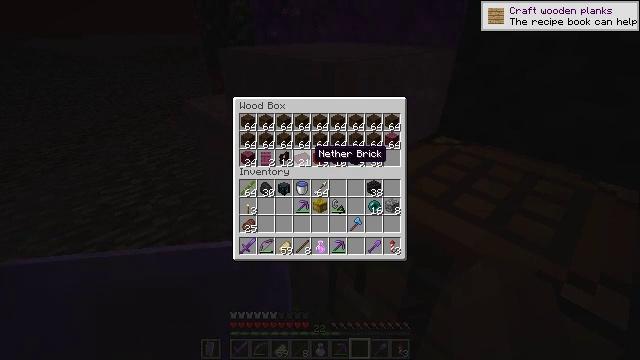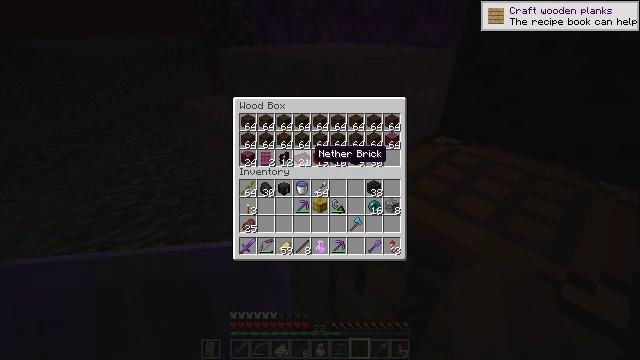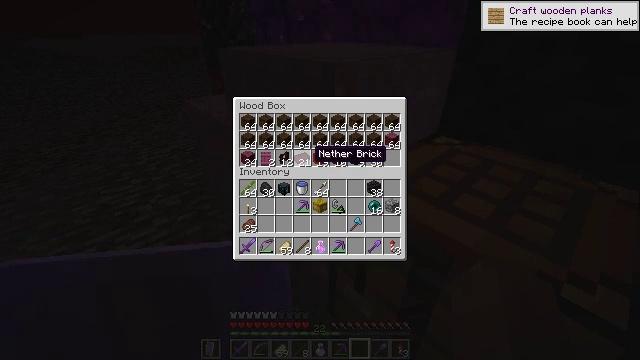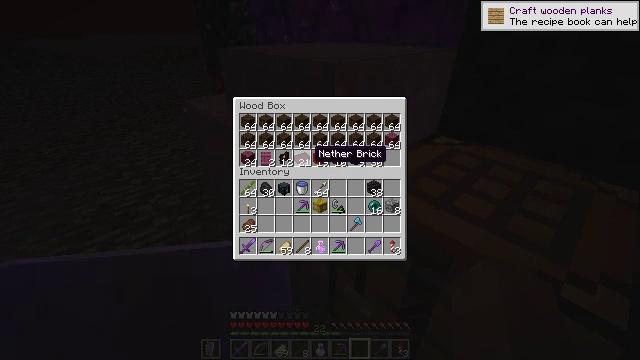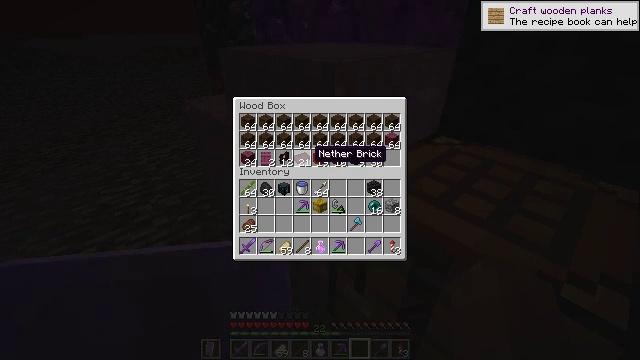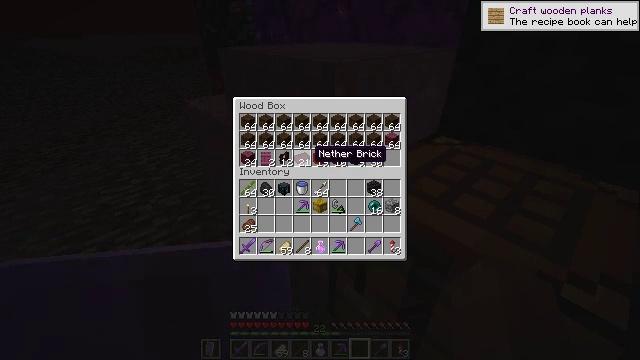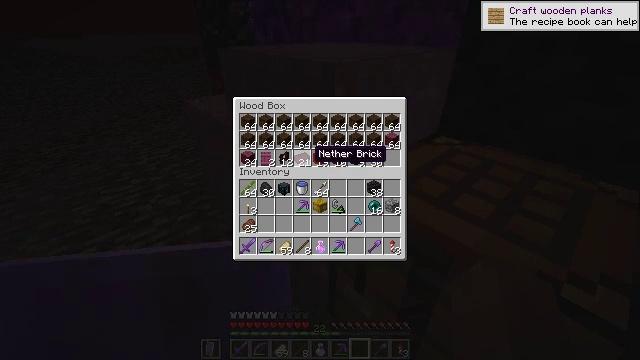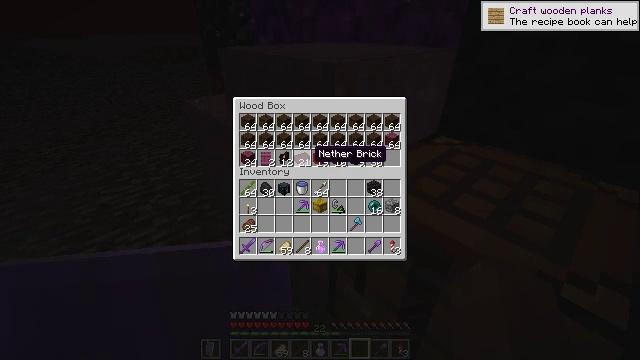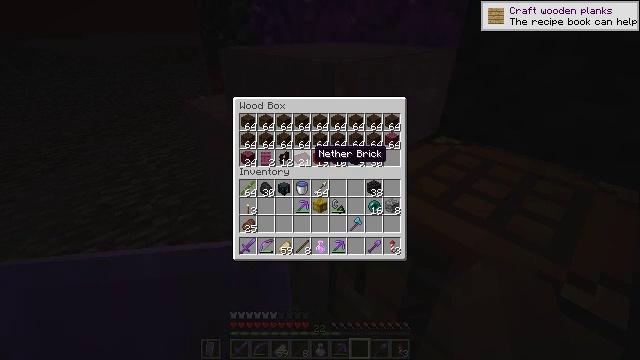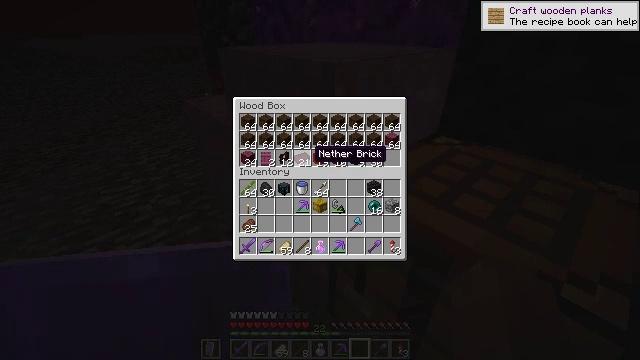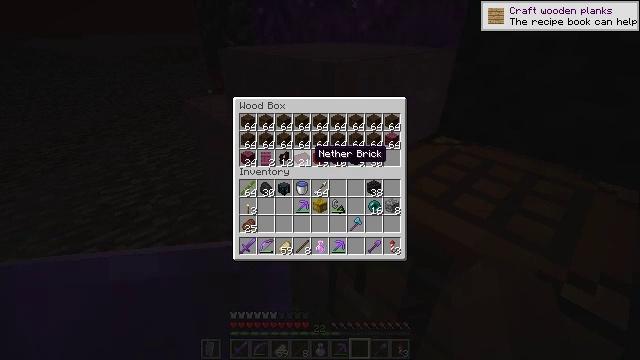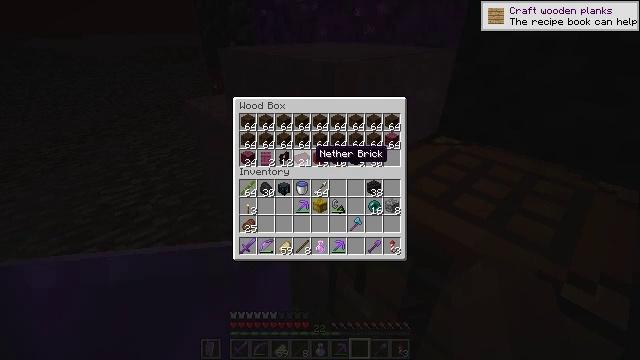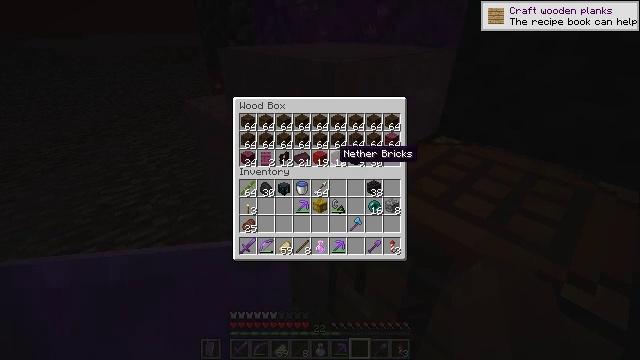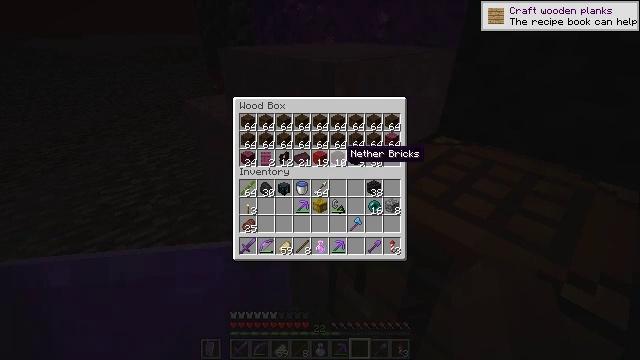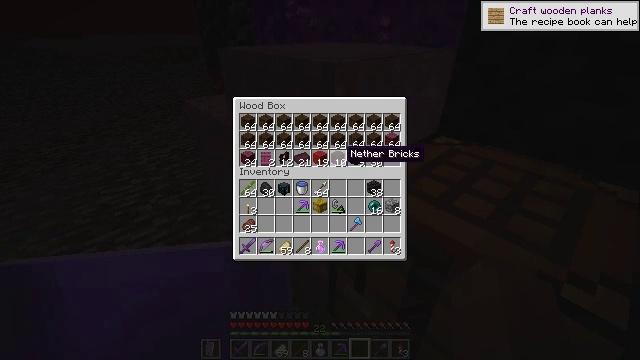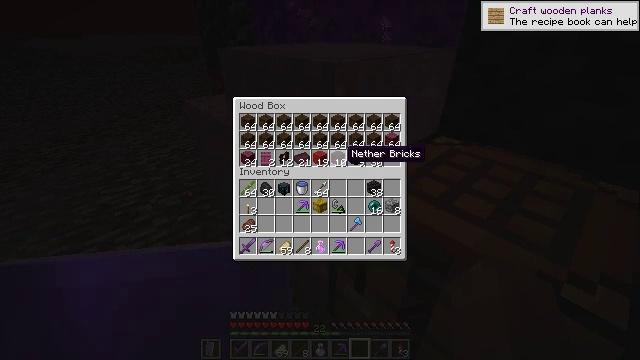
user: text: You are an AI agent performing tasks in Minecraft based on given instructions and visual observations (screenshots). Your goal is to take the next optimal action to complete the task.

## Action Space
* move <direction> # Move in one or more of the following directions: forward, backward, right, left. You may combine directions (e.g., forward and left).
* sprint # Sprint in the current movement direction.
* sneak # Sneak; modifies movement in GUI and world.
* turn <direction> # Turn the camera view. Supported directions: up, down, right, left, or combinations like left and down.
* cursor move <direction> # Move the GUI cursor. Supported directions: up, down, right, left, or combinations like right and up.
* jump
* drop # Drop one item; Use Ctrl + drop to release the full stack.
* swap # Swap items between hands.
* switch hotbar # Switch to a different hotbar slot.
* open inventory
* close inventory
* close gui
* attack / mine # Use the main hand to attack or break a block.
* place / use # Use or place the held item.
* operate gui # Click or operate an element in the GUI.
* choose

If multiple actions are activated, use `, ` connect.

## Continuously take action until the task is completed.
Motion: motion action
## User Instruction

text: Make crimson planks from crimson stems.
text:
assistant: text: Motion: no_op
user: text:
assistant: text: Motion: no_op
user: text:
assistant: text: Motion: no_op
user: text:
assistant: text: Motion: no_op
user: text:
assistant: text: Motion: no_op
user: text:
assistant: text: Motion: no_op
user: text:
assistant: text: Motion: no_op
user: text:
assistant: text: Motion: no_op
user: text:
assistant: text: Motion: no_op
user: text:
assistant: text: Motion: no_op
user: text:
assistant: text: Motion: no_op
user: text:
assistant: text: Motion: turn right
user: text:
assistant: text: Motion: turn right
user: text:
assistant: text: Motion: no_op
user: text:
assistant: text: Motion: no_op
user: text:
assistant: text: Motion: no_op
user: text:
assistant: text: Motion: no_op
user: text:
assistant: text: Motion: no_op
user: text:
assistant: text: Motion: no_op
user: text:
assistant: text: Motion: no_op
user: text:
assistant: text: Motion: no_op
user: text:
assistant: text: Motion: no_op
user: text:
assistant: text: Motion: no_op
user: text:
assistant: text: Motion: no_op
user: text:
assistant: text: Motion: no_op
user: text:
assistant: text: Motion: no_op
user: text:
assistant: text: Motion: no_op
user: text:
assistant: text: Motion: no_op
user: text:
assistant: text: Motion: no_op
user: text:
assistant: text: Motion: no_op